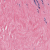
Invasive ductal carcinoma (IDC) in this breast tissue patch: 1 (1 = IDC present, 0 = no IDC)